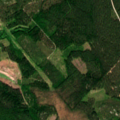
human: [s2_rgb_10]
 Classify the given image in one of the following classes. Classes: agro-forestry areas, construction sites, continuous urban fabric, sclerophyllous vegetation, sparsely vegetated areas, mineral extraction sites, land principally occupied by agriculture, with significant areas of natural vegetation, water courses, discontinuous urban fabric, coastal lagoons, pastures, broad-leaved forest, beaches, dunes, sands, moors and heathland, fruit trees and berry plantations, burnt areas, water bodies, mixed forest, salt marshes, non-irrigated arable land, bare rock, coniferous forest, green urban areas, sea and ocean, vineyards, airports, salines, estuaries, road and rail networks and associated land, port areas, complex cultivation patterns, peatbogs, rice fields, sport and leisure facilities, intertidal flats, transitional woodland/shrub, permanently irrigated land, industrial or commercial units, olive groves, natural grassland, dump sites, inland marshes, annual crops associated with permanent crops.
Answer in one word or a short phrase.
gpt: non-irrigated arable land, coniferous forest